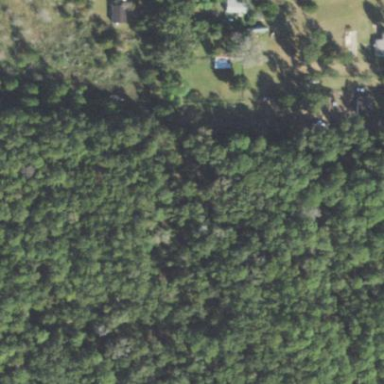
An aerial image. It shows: Mixed leaf woodland.